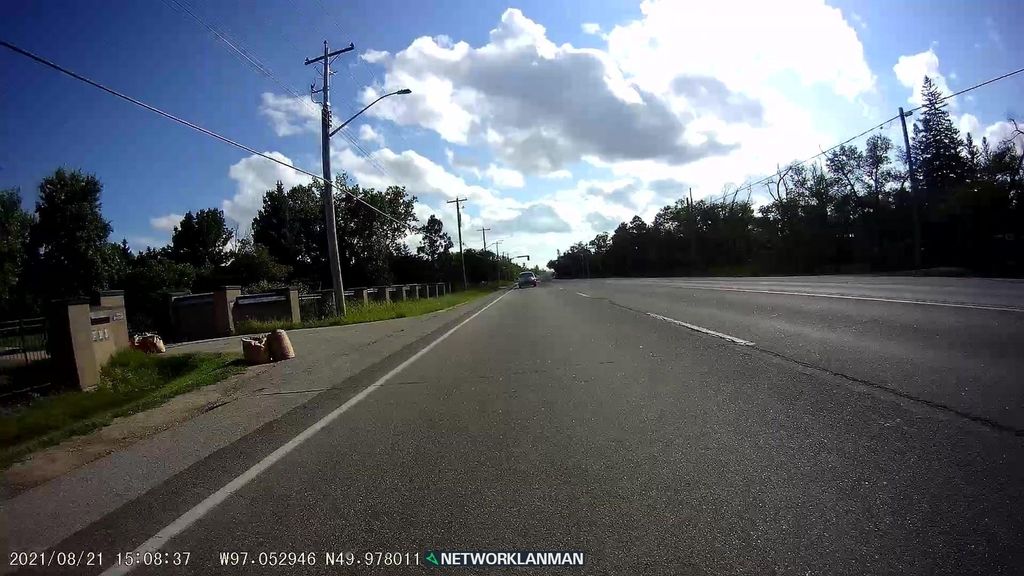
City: winnipeg